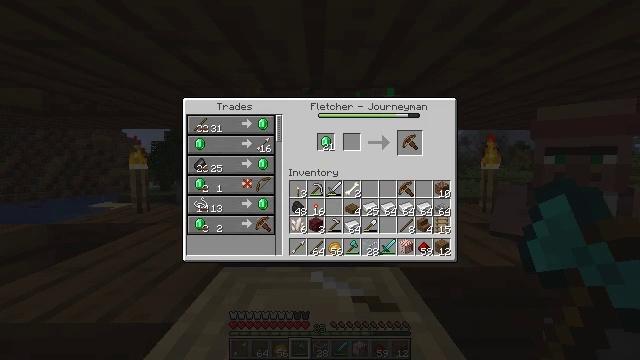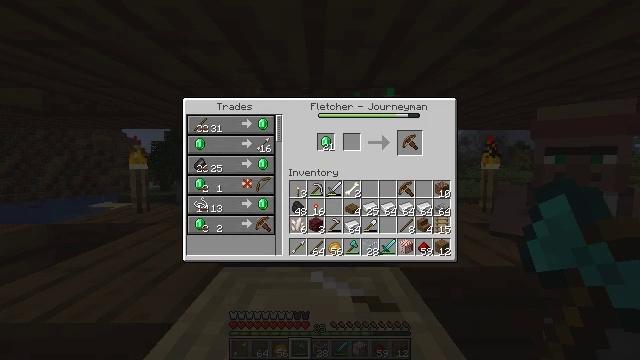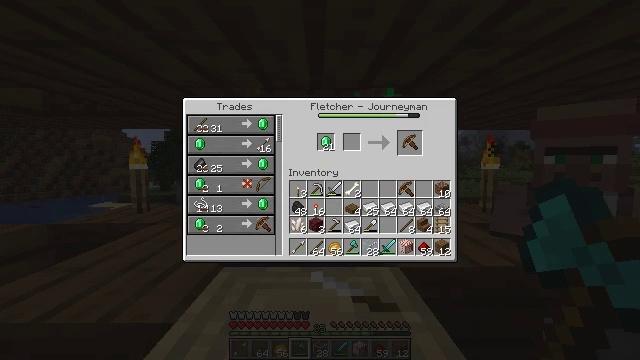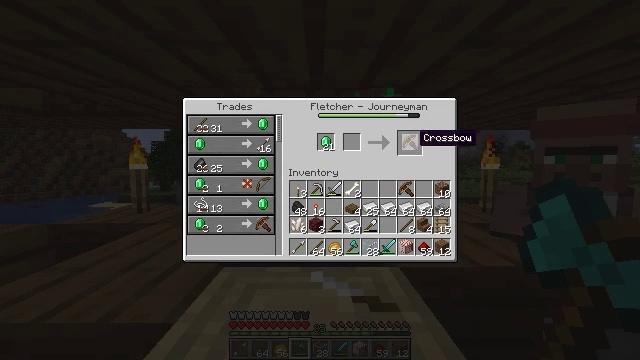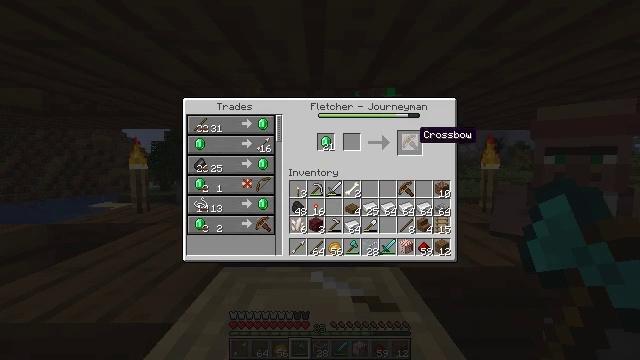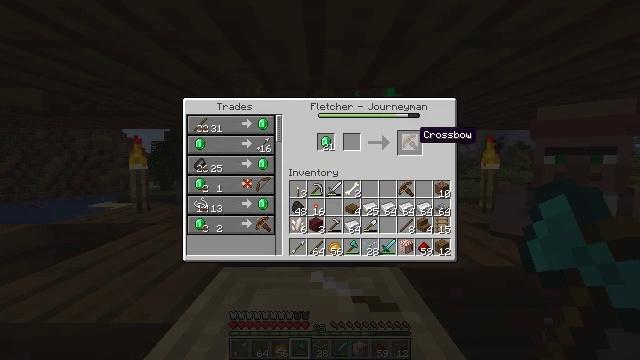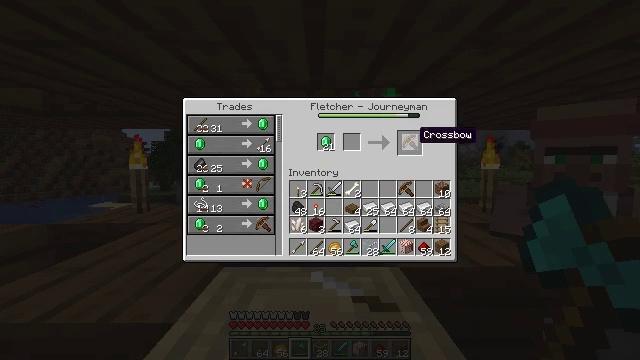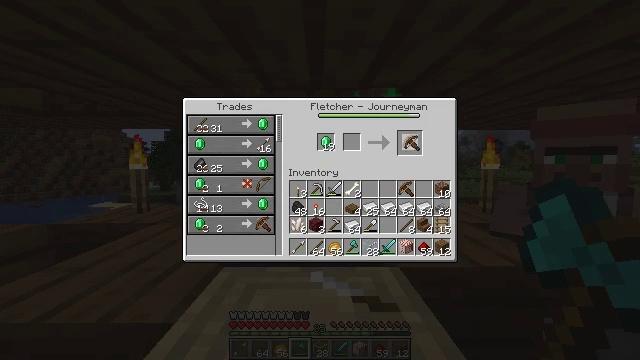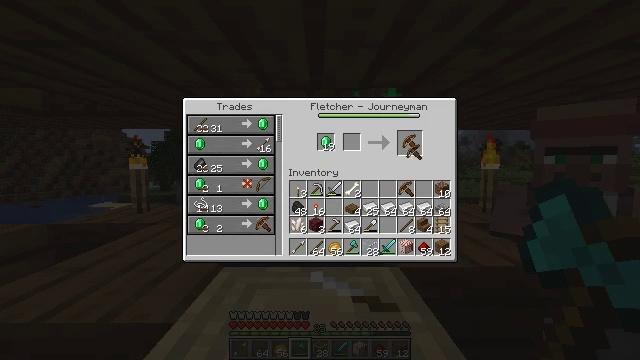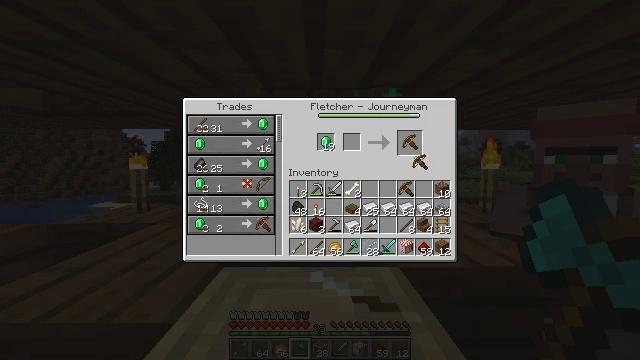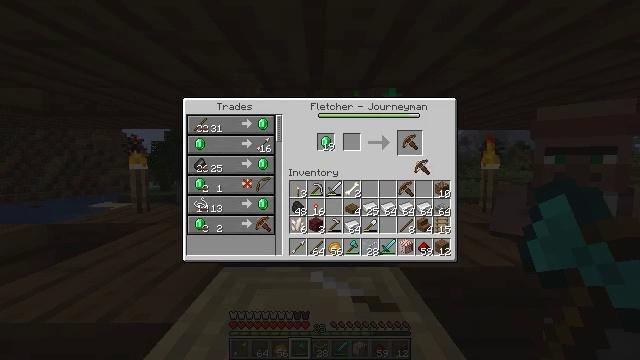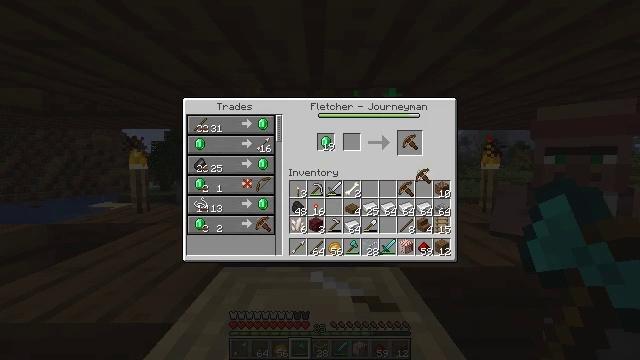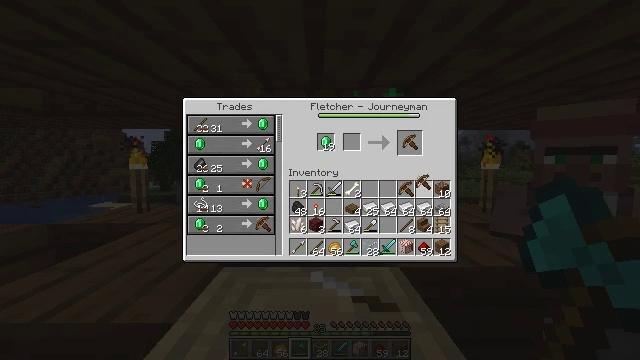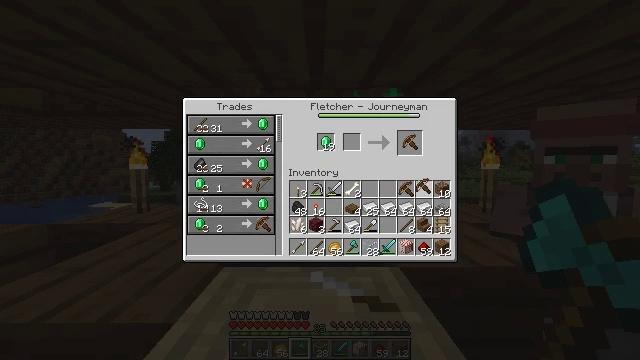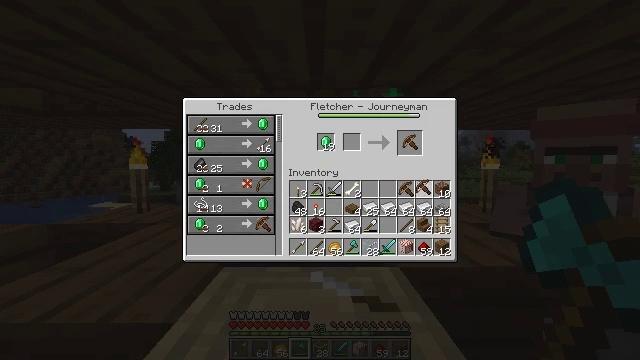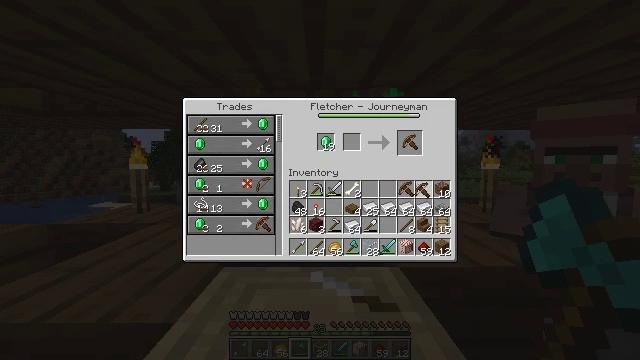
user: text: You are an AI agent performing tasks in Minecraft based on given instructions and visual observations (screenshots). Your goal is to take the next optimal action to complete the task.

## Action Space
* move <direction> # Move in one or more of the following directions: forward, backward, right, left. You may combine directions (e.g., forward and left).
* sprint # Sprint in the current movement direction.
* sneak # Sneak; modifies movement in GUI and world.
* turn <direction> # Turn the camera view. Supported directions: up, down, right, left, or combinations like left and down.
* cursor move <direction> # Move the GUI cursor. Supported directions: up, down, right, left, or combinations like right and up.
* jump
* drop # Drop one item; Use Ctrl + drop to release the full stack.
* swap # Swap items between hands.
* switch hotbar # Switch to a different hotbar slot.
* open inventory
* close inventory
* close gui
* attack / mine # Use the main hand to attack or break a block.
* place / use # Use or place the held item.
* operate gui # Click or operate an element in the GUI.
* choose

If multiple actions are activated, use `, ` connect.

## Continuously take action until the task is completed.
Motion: motion action
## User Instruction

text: Assemble materials to create a crossbow.
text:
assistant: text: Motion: cursor move up
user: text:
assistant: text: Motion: cursor move up
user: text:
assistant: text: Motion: no_op
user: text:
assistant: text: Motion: no_op
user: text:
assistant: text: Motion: no_op
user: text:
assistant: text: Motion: no_op
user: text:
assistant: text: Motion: operate gui
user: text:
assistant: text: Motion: cursor move down, operate gui
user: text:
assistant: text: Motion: cursor move down
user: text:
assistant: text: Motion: no_op
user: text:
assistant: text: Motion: cursor move down
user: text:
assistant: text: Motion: no_op
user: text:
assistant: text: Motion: no_op
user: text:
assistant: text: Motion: no_op
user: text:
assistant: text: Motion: operate gui
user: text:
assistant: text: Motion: operate gui
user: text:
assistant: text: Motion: operate gui
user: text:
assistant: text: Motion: operate gui
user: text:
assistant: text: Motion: cursor move up
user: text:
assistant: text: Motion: cursor move up
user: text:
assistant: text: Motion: cursor move up
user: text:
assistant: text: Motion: no_op
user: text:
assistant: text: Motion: no_op
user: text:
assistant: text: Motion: no_op
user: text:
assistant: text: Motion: no_op
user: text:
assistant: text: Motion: no_op
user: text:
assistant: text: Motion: operate gui
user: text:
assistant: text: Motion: cursor move left and down, operate gui
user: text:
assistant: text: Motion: cursor move left and down
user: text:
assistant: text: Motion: cursor move down